Question: I have a codeigniter model function which queries a database and sends the result back to the controller, encoded as json.
the entire function is shown below:
'''
function get_skufamily_cube($q){
$sql=("select min([Pieces]) as ProductCode from
(SELECT
[ProductCode]
,[Description]
,[Length]
,[Pieces]
,[Thickness]
,[Width]
,([width]*1000) w2
,([thickness]*1000) t2
,REPLACE((convert(varchar,convert(decimal(8,1),length))),'.','') AS l2
,concat(([width]*1000),([thickness]*1000),REPLACE((convert(varchar,convert(decimal(8,1),length))),'.','')) AS pc
,REPLACE([ProductCode],concat(([width]*1000),([thickness]*1000),REPLACE((convert(varchar,convert(decimal(8,1),length))),'.','')),'') as grade
,CONCAT(([width]*1000),([thickness]*1000),REPLACE([ProductCode],concat(([width]*1000),([thickness]*1000),REPLACE((convert(varchar,convert(decimal(8,1),length))),'.','')),'')) as options
FROM [hammerhead].[dbo].[ProductList]) as p
where Options like '%$q%' ");
$query=$this->db->query($sql);
if($query->num_rows > 0){
foreach ($query->result_array() as $row){
$row_set[] = htmlentities(stripslashes($row['ProductCode']));
echo $row['ProductCode']; // to see database result and troubleshoot
}
$this->output->set_content_type('application/json')->set_output(json_encode($row_set));
}
}
'''
$q is being passed successfully to the query and the output of the query in 'echo $row['ProductCode'];' is consistent with the result I require. in this case it is 108. the database query returns a single result in a single field.
For some reason, this is no tbeing passed back tot he controller correctly.
Controller is:
'''
$this->load->model('Sales_model');
if (isset($_POST['data'])){
$q = strtolower($_POST['data']);
$data = $this->Sales_model->get_skufamily_cube($q);
$this->output->set_content_type('application/json')->set_output(json_encode($data));
}
}
'''
In my developer tools, I can see the server response
'108NULL'. '108' being my echo and 'NULL' being the json response. if I remove the echo this is simply NULL.

Laslty, I need to populate the input in my table row with the value. my view jquery syntax for this is:
'''
$.post('get_skufamily_cubes', {data:selectedObj.value},function(result)
{
$(this).find('input[id^="cubesperbundle"]').val(result);
});
'''
Currently nothing is populated. the html input name and id is:'cubesperbundle' but has the row number appended to it hence the ''input[id^="cubesperbundle"]''
Any assistance would be appreciated.
Thanks and Regards,
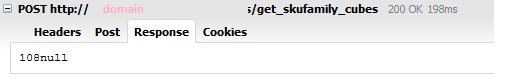
Answer: The mistake i see is that you are not returning anything to controller.
Model
'''
function get_skufamily_cube($q)
{
$Query="select
min(Pieces) as ProductCode
from (SELECT
ProductCode,
Description,
Length,
Pieces,
Thickness,
Width,
(width*1000) w2,
(thickness*1000) t2,
REPLACE((convert(varchar,convert(decimal(8,1),length))),'.','') AS l2,
concat((width*1000),(thickness*1000),REPLACE((convert(varchar,convert(decimal(8,1),length))),'.','')) AS pc,
REPLACE(ProductCode,concat((width*1000),(thickness*1000),REPLACE((convert(varchar,convert(decimal(8,1),length))),'.','')),'') as grade,
CONCAT((width*1000),(thickness*1000),REPLACE(ProductCode,concat((width*1000),(thickness*1000),REPLACE((convert(varchar,convert(decimal(8,1),length))),'.','')),'')) as options
FROM hammerhead.dbo.ProductList) as p
where Options like '%$q%'";
return $this->db->query($Query)->row();
}
'''
Controller
'''
function getJson(){
$this->load->model('Sales_model');
if (isset($_POST['data'])){
$q = strtolower($_POST['data']);
$viewData = $this->Sales_model->get_skufamily_cube($q);
$data_json = json_encode($viewData);
echo $data_json;
}
}
'''
EDITS:
Change the return instruction in model function.
'''
$result = $this->db->query($Query)->row();
return $result->ProductCode;
'''